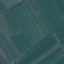
Land use / land cover: AnnualCrop